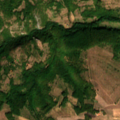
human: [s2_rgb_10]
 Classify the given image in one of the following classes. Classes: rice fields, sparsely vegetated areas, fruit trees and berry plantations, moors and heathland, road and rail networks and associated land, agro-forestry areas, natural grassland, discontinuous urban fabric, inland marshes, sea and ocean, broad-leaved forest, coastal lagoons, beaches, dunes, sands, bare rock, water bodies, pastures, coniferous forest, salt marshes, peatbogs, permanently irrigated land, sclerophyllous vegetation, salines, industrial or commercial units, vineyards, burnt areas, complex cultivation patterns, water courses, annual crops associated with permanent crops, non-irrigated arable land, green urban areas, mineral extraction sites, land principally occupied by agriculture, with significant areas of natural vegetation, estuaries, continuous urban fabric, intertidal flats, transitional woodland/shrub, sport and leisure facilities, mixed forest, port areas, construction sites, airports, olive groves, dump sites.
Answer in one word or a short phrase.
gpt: complex cultivation patterns, land principally occupied by agriculture, with significant areas of natural vegetation, broad-leaved forest